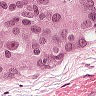
Metastatic tissue present: yes